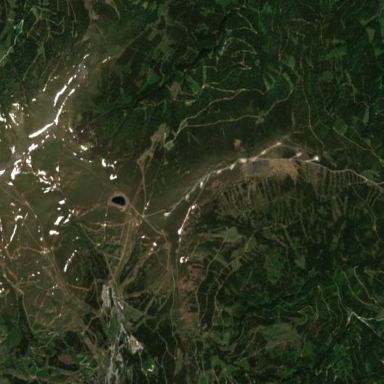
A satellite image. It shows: Winter sports area for skiing activities.